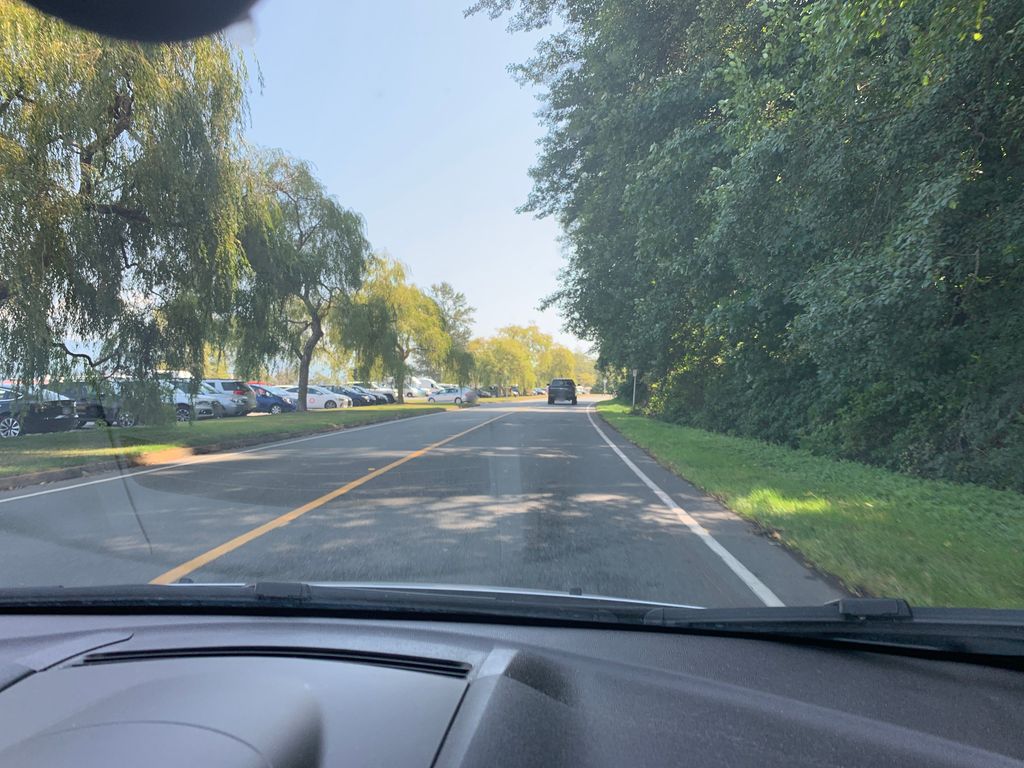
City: vancouver